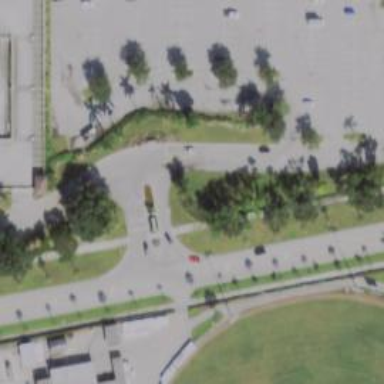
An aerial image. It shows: Footway located on traffic island.